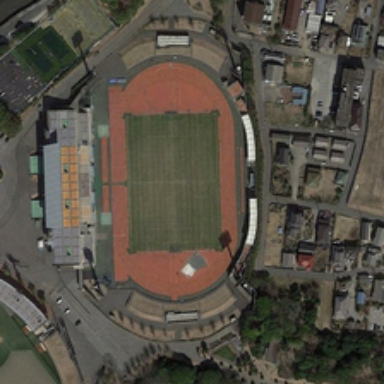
A playground is near many buildings and some green trees .